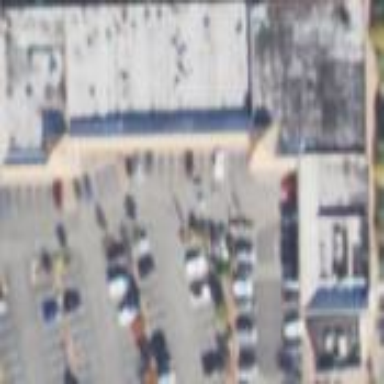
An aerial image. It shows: Commercial building.